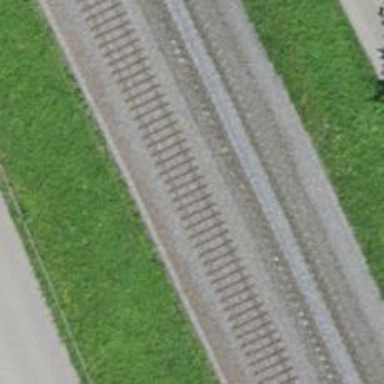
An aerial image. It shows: Single-track electrified railway with contact line.